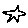
Label: star